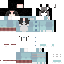
A female skeleton skin with pale skin, wearing brown long hair dressed in a blue suit and red pants, featuring a closed mouth.